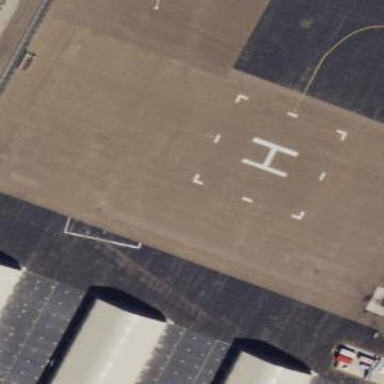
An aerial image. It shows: Helipad with concrete surface.